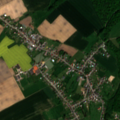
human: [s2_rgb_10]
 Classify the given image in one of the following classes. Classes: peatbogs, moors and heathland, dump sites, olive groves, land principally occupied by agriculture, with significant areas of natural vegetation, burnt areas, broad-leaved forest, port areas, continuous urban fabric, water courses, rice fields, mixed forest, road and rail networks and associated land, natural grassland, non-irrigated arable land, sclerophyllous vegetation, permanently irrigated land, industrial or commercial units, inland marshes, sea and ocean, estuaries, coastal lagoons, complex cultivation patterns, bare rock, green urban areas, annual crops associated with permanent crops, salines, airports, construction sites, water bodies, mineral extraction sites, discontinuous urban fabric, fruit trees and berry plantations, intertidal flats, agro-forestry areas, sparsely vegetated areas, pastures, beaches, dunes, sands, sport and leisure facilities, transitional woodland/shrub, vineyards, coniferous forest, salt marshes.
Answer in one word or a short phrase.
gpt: discontinuous urban fabric, non-irrigated arable land, pastures, complex cultivation patterns, land principally occupied by agriculture, with significant areas of natural vegetation, broad-leaved forest